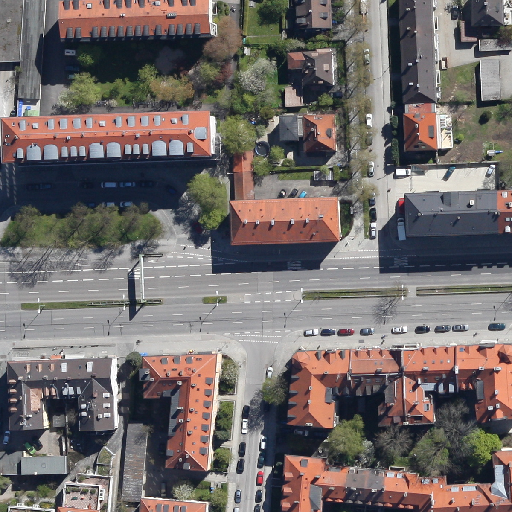
Referring expression: bikeway